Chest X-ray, AP view. Patient: 69 years old, sex M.
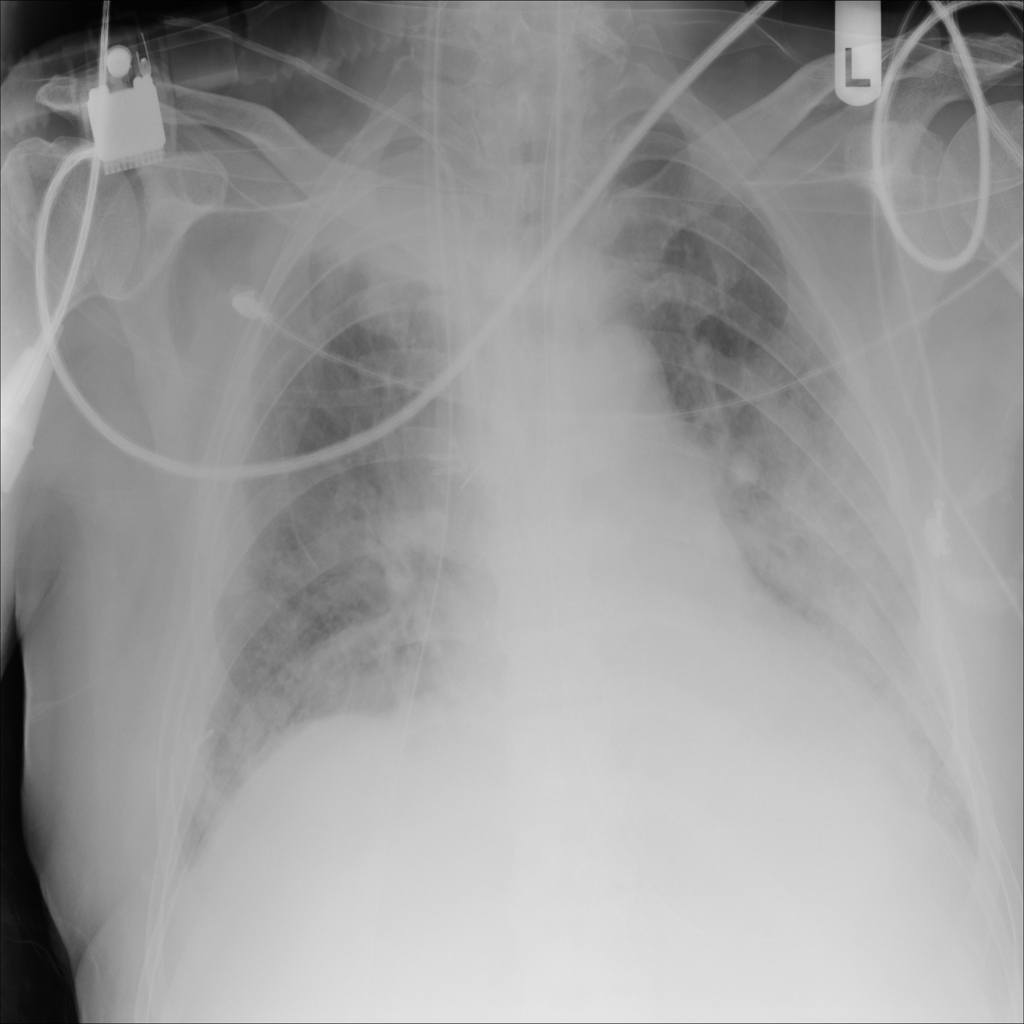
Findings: Infiltration